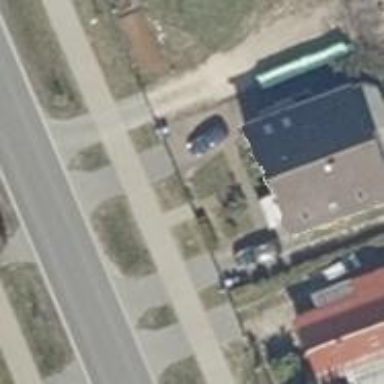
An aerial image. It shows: Sidewalk.